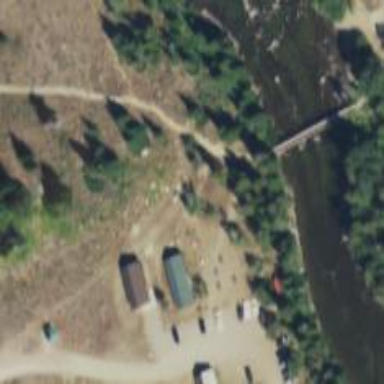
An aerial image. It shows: Path on bridge.